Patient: sex M, age 69
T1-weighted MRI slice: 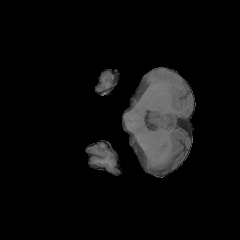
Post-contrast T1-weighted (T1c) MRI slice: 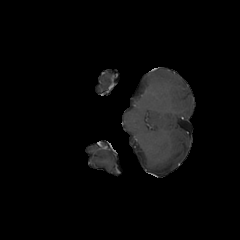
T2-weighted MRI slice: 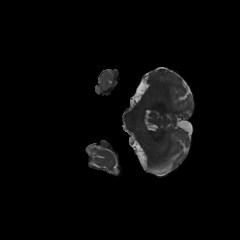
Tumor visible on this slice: no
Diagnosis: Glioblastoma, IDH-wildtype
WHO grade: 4